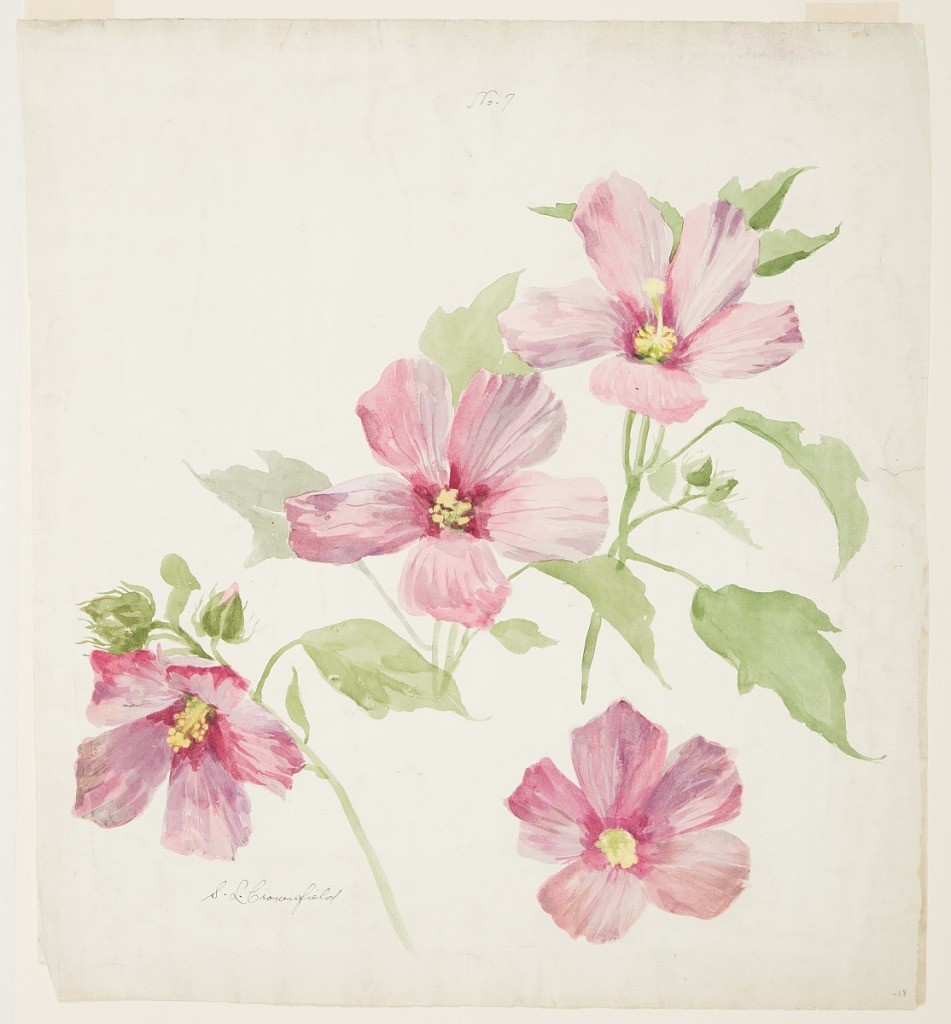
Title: Study of Mallow
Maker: Sophia L. Crownfield, American, 1862–1929
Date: early 20th century
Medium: Brush and watercolor on white paper
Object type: Drawing
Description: Vertical sheet depicting sprays of pink mallow ascending toward the upper right corner.